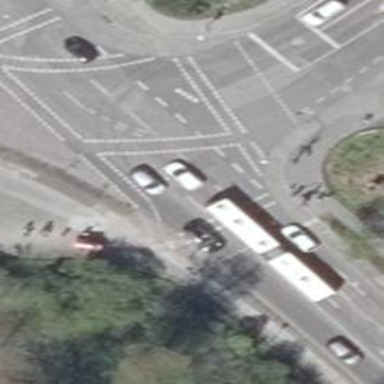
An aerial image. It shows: Road crossing with traffic signals.